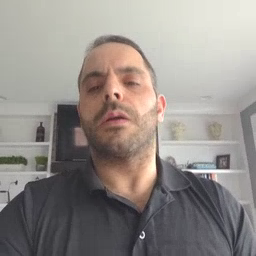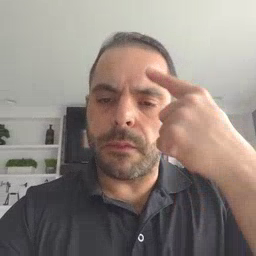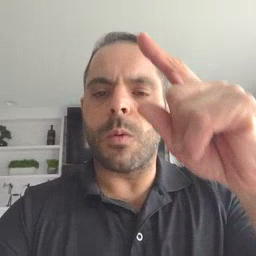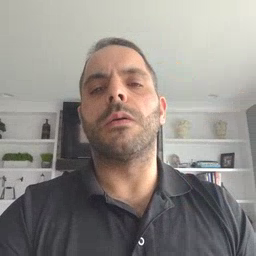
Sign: for